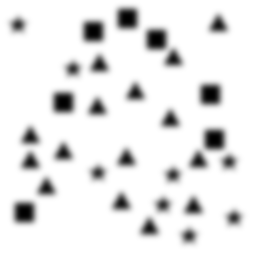
Squares: 7
Triangles: 15
Stars: 8
Total shapes: 30